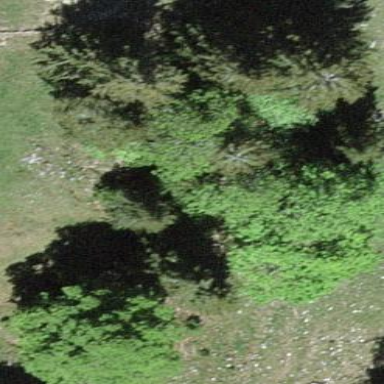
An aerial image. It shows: Mixed forest with variety of leaf types and cycles.